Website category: auto
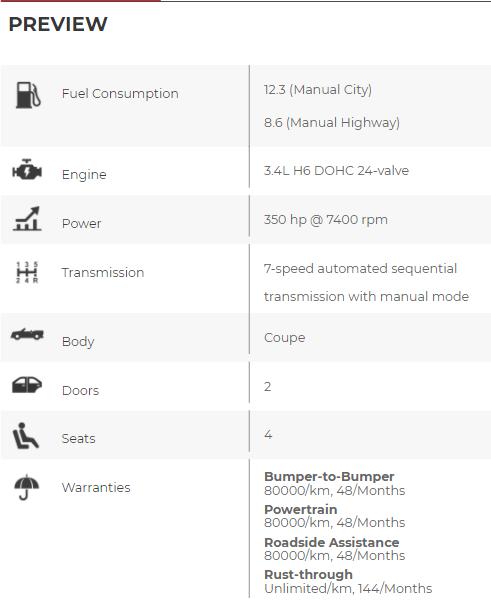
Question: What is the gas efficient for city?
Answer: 12.3 (Manual City)

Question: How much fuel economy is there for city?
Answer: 12.3 (Manual City)

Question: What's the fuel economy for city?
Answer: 12.3 (Manual City)

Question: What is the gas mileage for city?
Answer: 12.3 (Manual City)

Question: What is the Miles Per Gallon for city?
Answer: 12.3 (Manual City)

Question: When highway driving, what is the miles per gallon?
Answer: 8.6 (Manual Highway)

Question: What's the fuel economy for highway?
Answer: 8.6 (Manual Highway)

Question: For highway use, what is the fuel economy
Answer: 8.6 (Manual Highway)

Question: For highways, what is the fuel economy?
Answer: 8.6 (Manual Highway)

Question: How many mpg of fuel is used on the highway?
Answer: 8.6 (Manual Highway)

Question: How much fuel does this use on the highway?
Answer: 8.6 (Manual Highway)

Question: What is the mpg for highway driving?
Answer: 8.6 (Manual Highway)

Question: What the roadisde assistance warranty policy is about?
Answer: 80000/km, 48/Months

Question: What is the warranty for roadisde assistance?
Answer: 80000/km, 48/Months

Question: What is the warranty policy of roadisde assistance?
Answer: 80000/km, 48/Months

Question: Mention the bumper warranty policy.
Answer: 80000/km, 48/Months

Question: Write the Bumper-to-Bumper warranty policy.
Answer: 80000/km, 48/Months

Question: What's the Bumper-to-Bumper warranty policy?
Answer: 80000/km, 48/Months

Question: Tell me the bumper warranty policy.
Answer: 80000/km, 48/Months

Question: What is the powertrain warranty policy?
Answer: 80000/km, 48/Months

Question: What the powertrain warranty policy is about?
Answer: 80000/km, 48/Months

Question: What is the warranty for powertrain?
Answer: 80000/km, 48/Months